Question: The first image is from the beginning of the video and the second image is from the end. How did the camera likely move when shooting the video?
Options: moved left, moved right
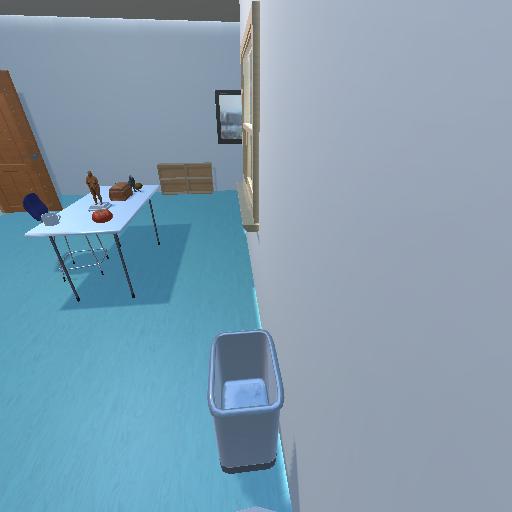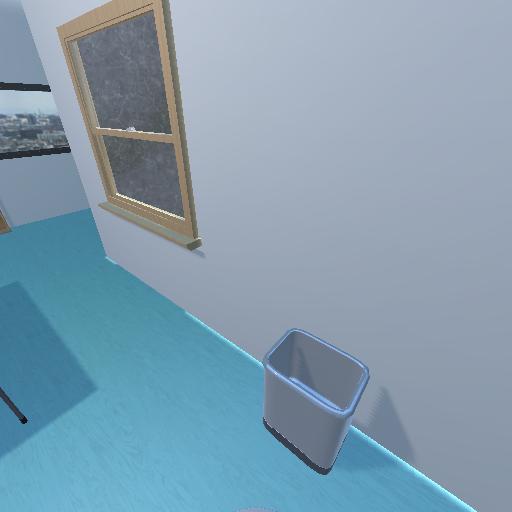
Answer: moved left